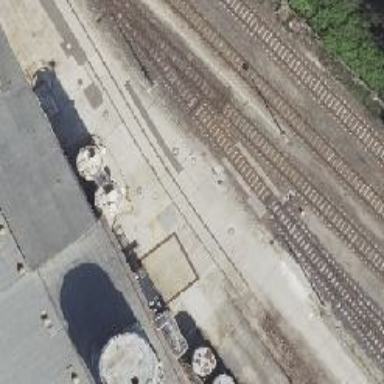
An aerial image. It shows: Railway yard in service.